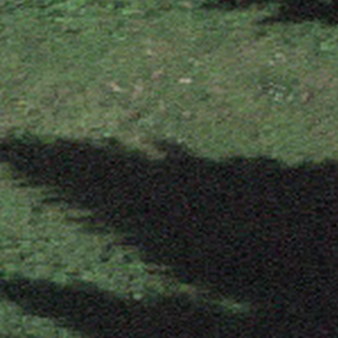
Label: other